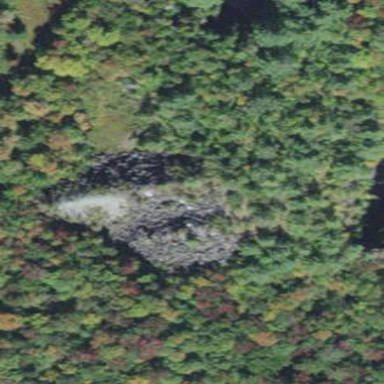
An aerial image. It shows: Natural scree.